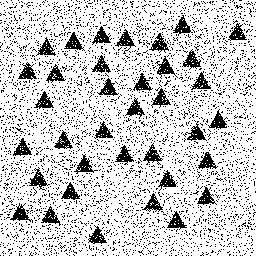
Squares: 0
Triangles: 36
Stars: 0
Total shapes: 36